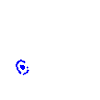
Particle: pion